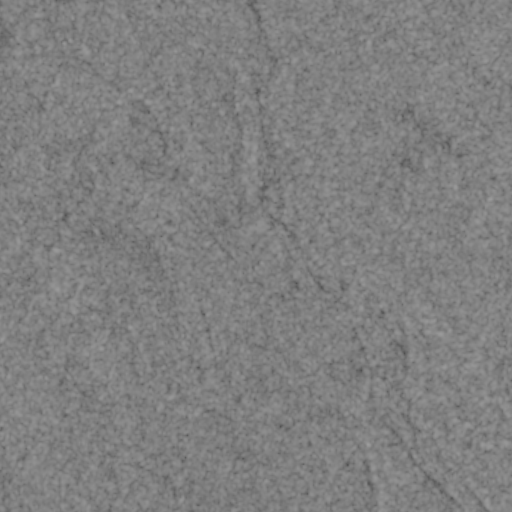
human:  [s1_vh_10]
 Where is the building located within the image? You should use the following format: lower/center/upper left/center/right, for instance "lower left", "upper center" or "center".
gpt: The building is located in the center of the image.
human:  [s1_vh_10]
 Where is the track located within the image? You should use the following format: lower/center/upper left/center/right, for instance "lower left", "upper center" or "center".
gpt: There is no track in the image.

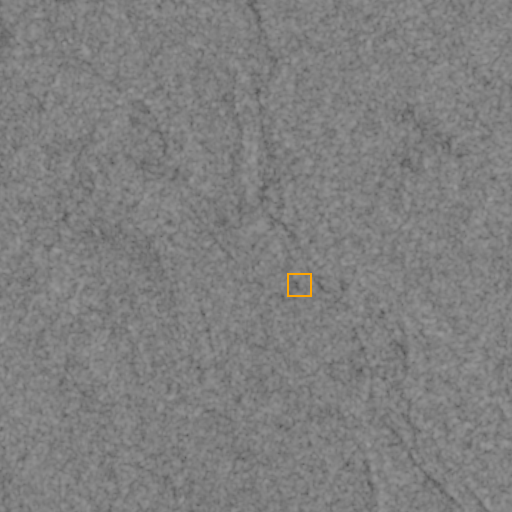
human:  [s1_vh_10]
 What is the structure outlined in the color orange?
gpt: The structure outlined in orange is a quarry.
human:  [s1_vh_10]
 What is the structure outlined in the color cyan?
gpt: There is no cyan outline.